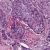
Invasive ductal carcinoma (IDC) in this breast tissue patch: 1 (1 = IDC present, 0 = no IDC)